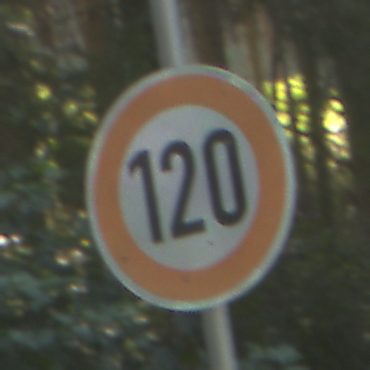
Verkehrszeichen: Geschwindigkeit120
Umgebung: Outdoor, Nature
Tageszeit: MorningAfternoon
Wetter: Clear
Licht: Natural
Jahreszeit: NotSpecified
Kontrast: LowContrast